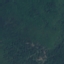
Land use / land cover: Forest